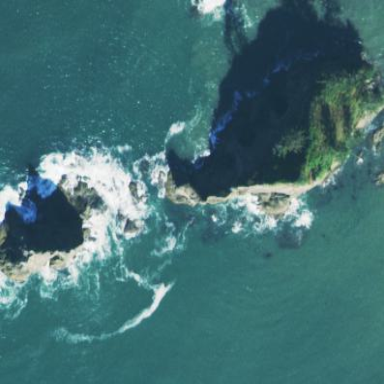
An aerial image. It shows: Islet along the coastline.